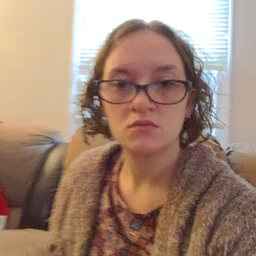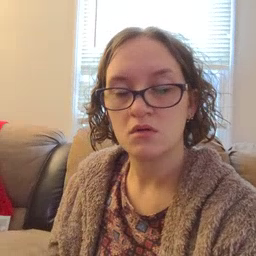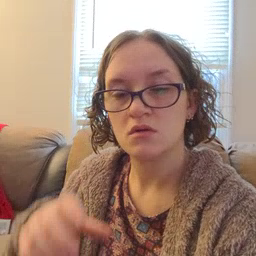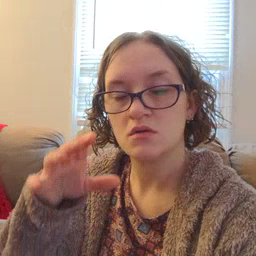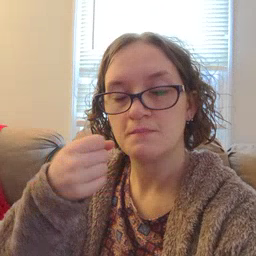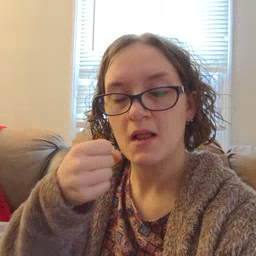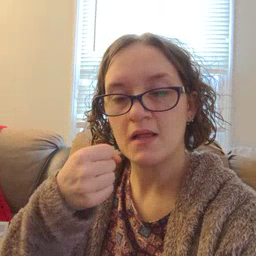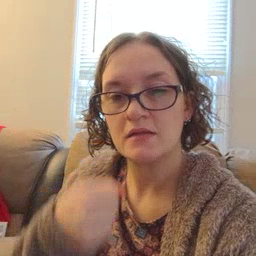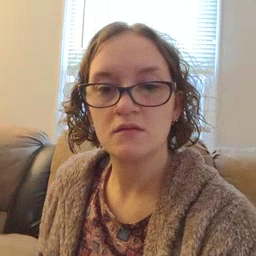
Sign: make